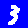
Digit: 3